Question: I can imagine that there is some algorithmic problem which exactly describes my problem but I could not find any. What I basically want to do is:
Let's say, I have some data structure with an object of type Line which contains two (or more, but in my case two is enough) objects of type Point(x, y).
A Line represents a line in a line chart from one point A(x, y) to another point B(x, y).
Now I have a list of such lines. Note, that they may also overlap in their x-coordinates. For example I have a line from (0, 0) to (3, 1) and another line from (2, 0) to (3, 2). I now want to "cumulate" this list of lines and have a list of points as a result (to draw a line chart later).
For the above example that would mean that I want {(0, 0); (2, 0,67); (3, 2)}. Here is a beautiful image which hopefully makes my issue more clear:

I am programming a blood alcohol content level calculator. I have several drinks with attributes like: volume, percent, start time, end time.
I want to assume a linear rise of the blood alcohol content level from the start time to the end time minus the alcohol reduction during that time period. In my thoughts, it would be now easy to calculate the single "lines" of each drinks, but to get a full line chart representing your blood alcohol content level over the whole time, I would now have to "add"/"cumulate" all those "lines" together.
At least that were my thoughts and this would be my approach, if you have different approaches/suggestions, please let me know as well.
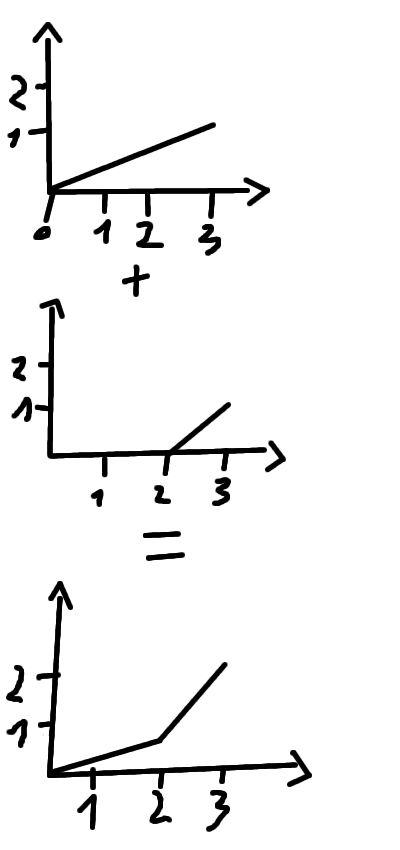
Answer: Main idea of the algorithm:
1. Split the x axis into intervals. The points defining the intervals correspond to the 'x' attribute of each point of each line.

1. Summation of the lines contained in the intervals. Now we generate a new line per interval. This line will be the summation of the lines contained in that interval.
2. In order to be able to sum two lines, we transform both lines into functions (Slope y-intercept form), we perform the sum and we create a new line.
The slope intercept form for the equation of any straight line is given by:
'''
y = mx + b
'''
where:
1. m is the slope of the line
2. b is the y-intercept of the line
The slope m of the line through any two points '(x1, y1)' and '(x2, y2)' is given by:

The y-intercept b of the line is the value of y at the point where the line crosses the y axis. Since for point '(x1, y1)' we have 'y1 = mx1 + b', the y-intercept b can be calculated by:
'''
b = y1 - mx1
'''
The 'x' values of the points of the new line will be the limits of the interval, the 'y' values will be the result of applying the function to the 'x' value.
The code:
LineFunction:
'''
public class LineFunction {
private final double m, b;
public LineFunction(Line l) {
/**
* y= ((y_b-y_a)/(x_b-x_a))*(x-x_a) + y_a
*
* ((y_b-y_a)/(x_b-x_a))==> m
*
* y = m *(x-x_a)+y_a
*
* y= m*x -m*x_a +y_a
*
* -m*x_a +y_a -> b
*
* y = m*x + b
*/
double y_a, y_b, x_a, x_b;
x_a = l.getP1().getX();
y_a = l.getP1().getY();
x_b = l.getP2().getX();
y_b = l.getP2().getY();
m = (y_b - y_a) / (x_b - x_a);
b = -m * x_a + y_a;
}
private LineFunction(double m, double b) {
this.m = m;
this.b = b;
}
public double computeFor(double xValue) {
return this.m * xValue + this.b;
}
public LineFunction sum(LineFunction other) {
return new LineFunction(this.m + other.m, this.b + other.b);
}
@Override
public String toString() {
return "y = " + m + "x + " + b;
}
}
'''
This class represent a simple function of type . Basically, takes a line and transforms it into a function.
Line:
'''
public class Line {
private final Point p1, p2;
private final LineFunction lineFunction;
public Line(Point p1, Point p2) {
this.p1 = p1;
this.p2 = p2;
this.lineFunction = new LineFunction(this);
}
public Line(Line o) {
this.p1 = o.p1;
this.p2 = o.p2;
this.lineFunction = new LineFunction(this);
}
public Line sum(Line other,Point p1,Point p2) {
LineFunction s= this.lineFunction.sum(other.lineFunction);
return new Line(new Point(p1.getX(),s.computeFor(p1.getX())),new Point(p2.getX(),s.computeFor(p2.getX())));
}
public boolean isInInterval(Point p) {
return p.getX() >= this.p1.getX() && p.getX() < this.p2.getX();
}
@Override
public String toString() {
return "{"+p1+","+p2+"}";
}
}
'''
A 'Line' is defined by two points, and from a 'Line' we can get the function that defines it. It has methods for checking if the value of a point is between the starting and ending of the line.
In order to accomplish the point 1 of the algorithm, we need to know all the points of every line:
'''
public static ArrayList<Point> getAllPoints(ArrayList<Line> lines) {
HashSet<Point> points = new HashSet<Point>();
for (Line line : lines)
{
points.add(line.getP1());
points.add(line.getP2());
}
ArrayList<Point> res = new ArrayList<Point>(points);
Collections.sort(res);
return res;
}
'''
This method returns all the points defining the intervals. The points must be ordered, so
'''
public class Point implements Comparable<Point>{
private long x;
private double y;
@Override
public int compareTo(Point o) {
int cmp1=Long.compare(this.x, o.x);
return cmp1 != 0 ? cmp1 : Double.compare(this.y, o.y) ;
}
@Override
public String toString() {
return "(" + x + "," + y + ")";
}
@Override
public int hashCode() {
final int prime = 31;
int result = 1;
result = prime * result + (int) (x ^ (x >>> 32));
long temp;
temp = Double.doubleToLongBits(y);
result = prime * result + (int) (temp ^ (temp >>> 32));
return result;
}
@Override
public boolean equals(Object obj) {
if (this == obj)
return true;
if (obj == null)
return false;
if (getClass() != obj.getClass())
return false;
Point other = (Point) obj;
if (x != other.x)
return false;
if (Double.doubleToLongBits(y) != Double.doubleToLongBits(other.y))
return false;
return true;
}
}
'''
For the second step of the algorithm, we need to know wich lines belong to a given interval:
'''
public static ArrayList<Line> filter(Point p, ArrayList<Line> lines) {
ArrayList<Line> filtered = new ArrayList<Line>();
for (Line line : lines)
if (line.isInInterval(p))
filtered.add(line);
return filtered;
}
'''
The only thing left is the summation of a groups of lines:
'''
public static ArrayList<Line> sumAll(ArrayList<Line> lines) {
ArrayList<Point> points = getAllPoints(lines);
ArrayList<Line> result = new ArrayList<>();
for (int i = 0; i < points.size() - 1; i++)
{
Point current = points.get(i);
Point next = points.get(i + 1);
ArrayList<Line> filtered = filter(current, lines);
Line acc = new Line(new Point(current.getX(), 0), new Point(
next.getX(), 0));
for (Line lf : filtered)
{
acc = acc.sum(lf, current, next);
}
result.add(acc);
}
return result;
}
'''
A simple example:
'''
public static void main(String[] args) {
Line l1 = new Line(new Point(0, 0), new Point(3, 1));
Line l2 = new Line(new Point(2, 0), new Point(3, 1));
Line l3 = new Line(new Point(4, 7), new Point(8, 2));
Line l4 = new Line(new Point(5, 4), new Point(6, 1));
Line l5 = new Line(new Point(9, 6), new Point(10, 1));
ArrayList<Line> lines = new ArrayList<Line>();
lines.add(l1);
lines.add(l2);
lines.add(l3);
lines.add(l4);
lines.add(l5);
ArrayList<Line> res = sumAll(lines);
for (Line line : res)
{
System.out.println(line);
}
}
'''
Output:
'''
{(0,0.0),(2,0.6666666666666666)}
{(2,0.666666666666667),(3,2.0)}
{(3,0.0),(4,0.0)} ----> There's no line in this interval.
{(4,7.0),(5,5.75)}
{(5,9.75),(6,5.5)}
{(6,4.5),(8,2.0)}
{(8,0.0),(9,0.0)}
{(9,6.0),(10,1.0)}
'''
If I'm missing anything, don't hesitate lo leave a comment.